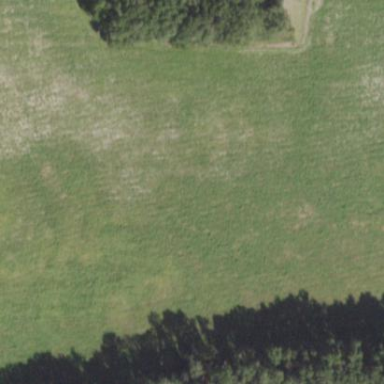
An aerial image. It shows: Beautiful meadow.